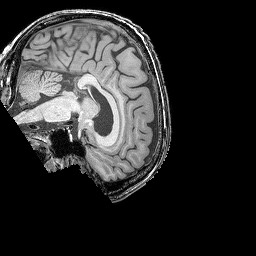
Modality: T1w
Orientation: sagittal
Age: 72
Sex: male
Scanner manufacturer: siemens
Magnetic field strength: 3 T
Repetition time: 2.25 s
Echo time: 0.00411 s